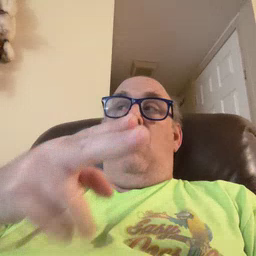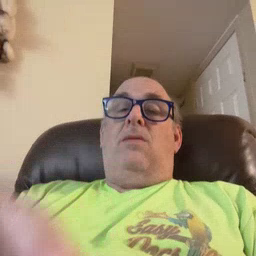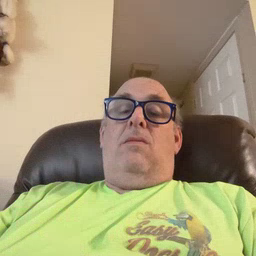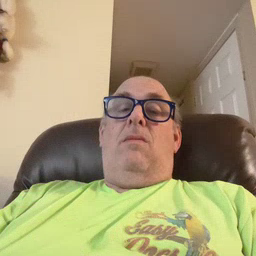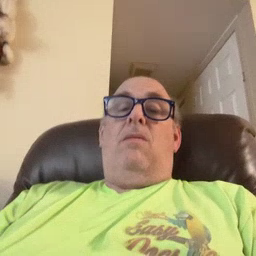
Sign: cut